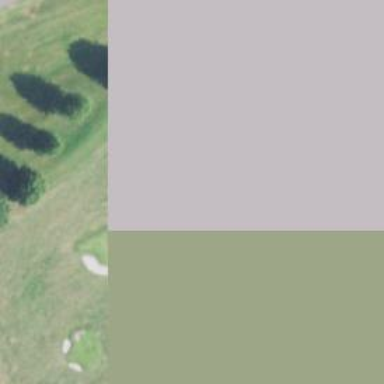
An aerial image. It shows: Grassy area designated as driving range for golf.